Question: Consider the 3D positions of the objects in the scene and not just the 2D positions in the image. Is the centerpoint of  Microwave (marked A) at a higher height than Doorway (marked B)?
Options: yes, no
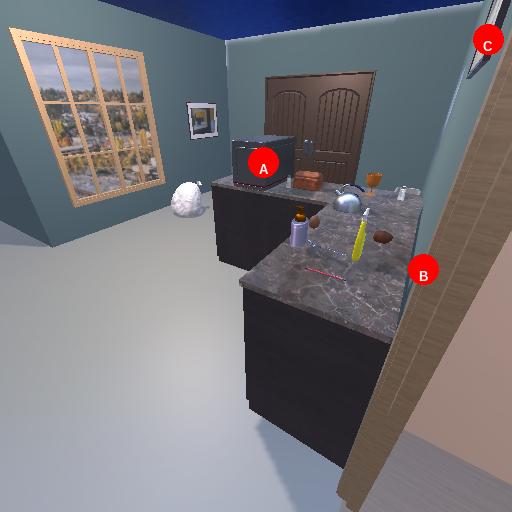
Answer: yes